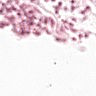
Metastatic tissue present: no